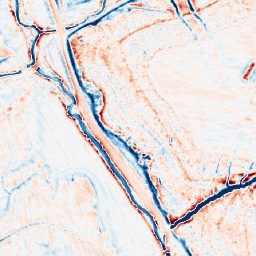
Category: edge_preserving
Decomposition family: anisotropic_diffusion
Decomposition parameters: iterations: 20
kappa: 50
gamma: 0.2
Upsampling method: area
Upsampling parameters: scale: 2
Upsampling scale: 2